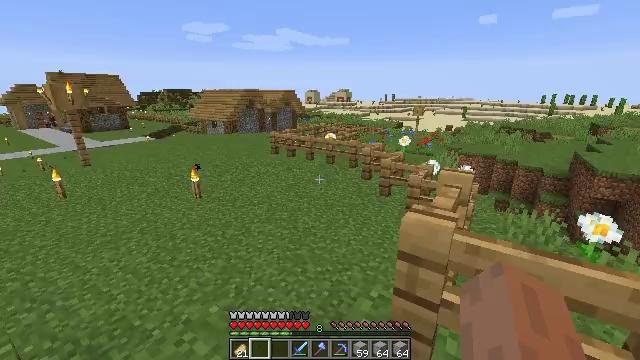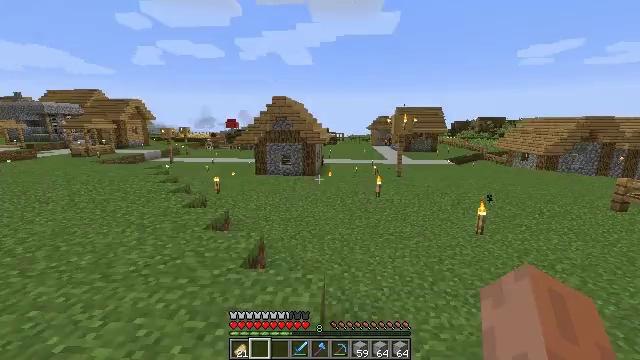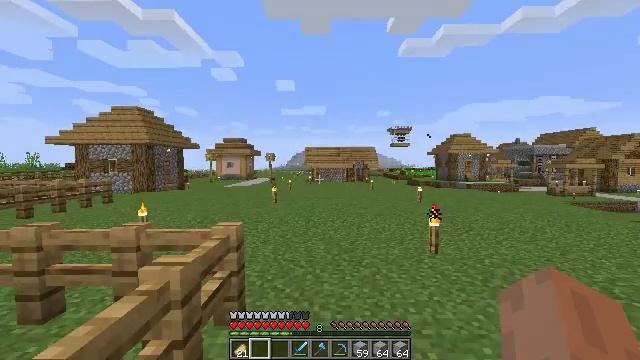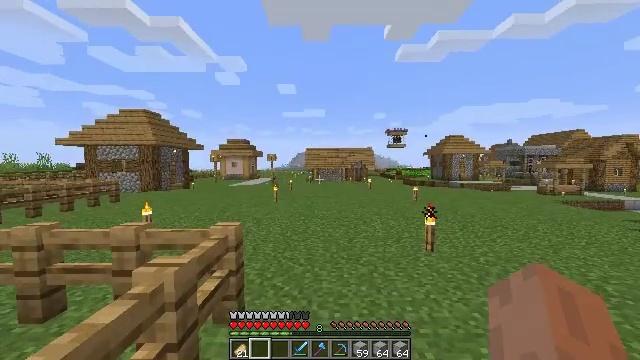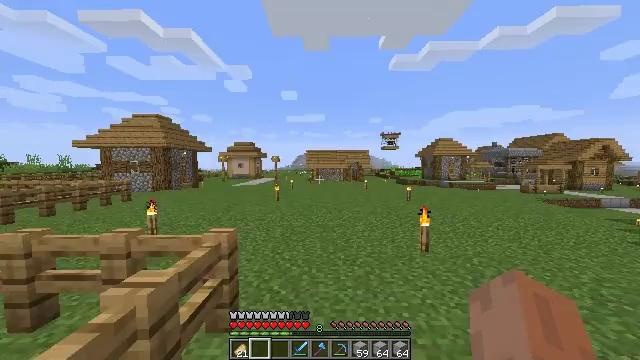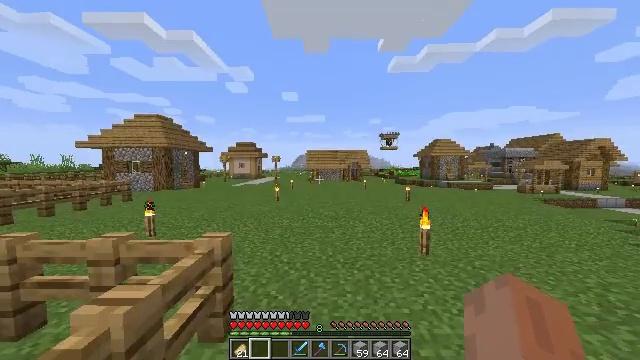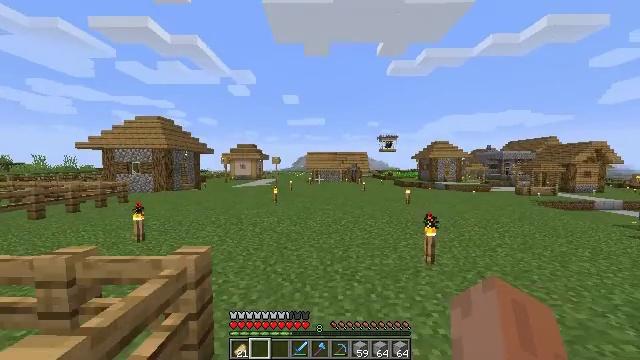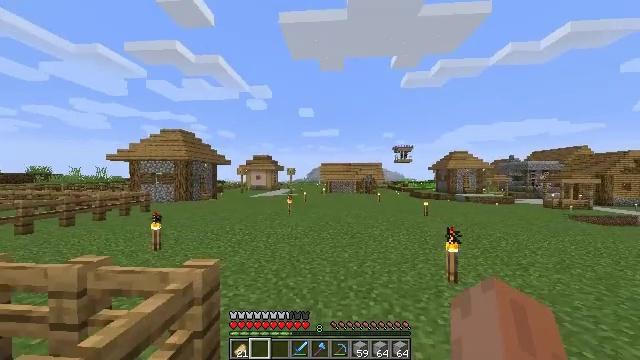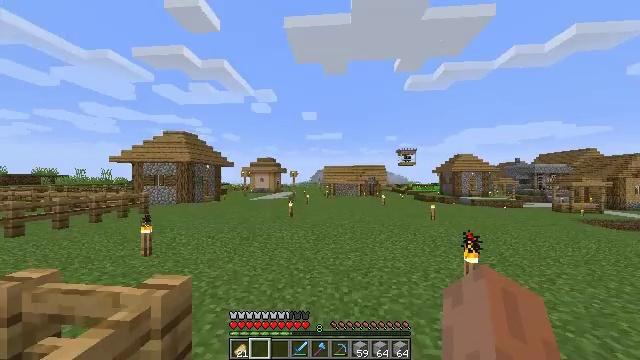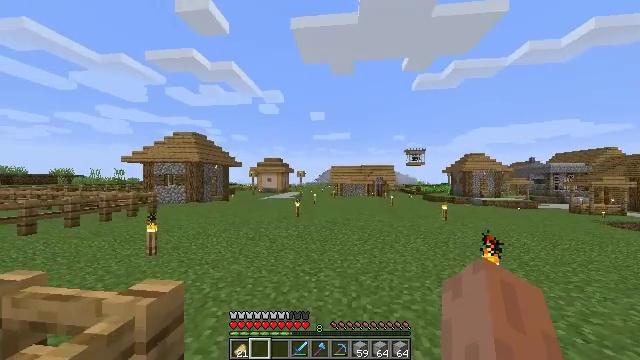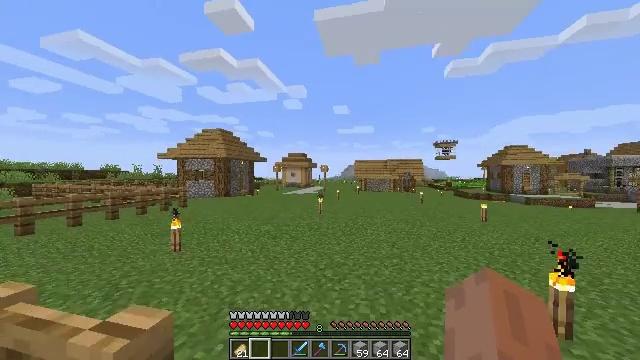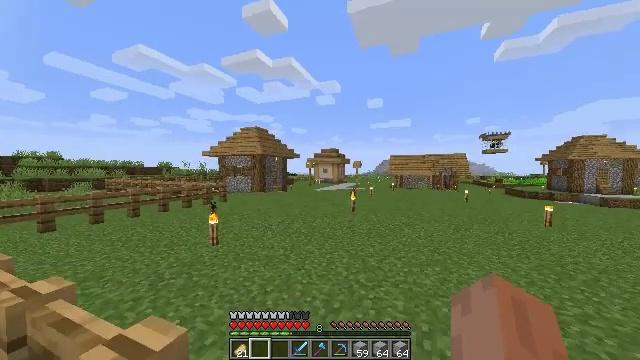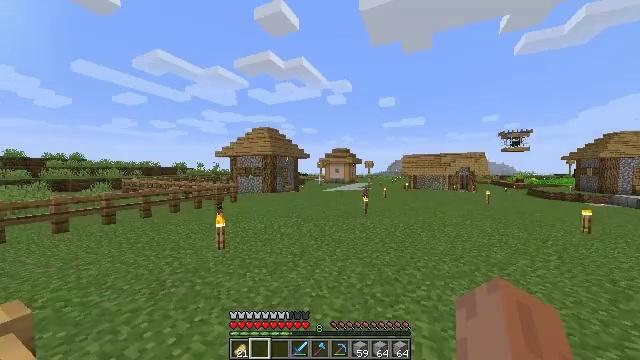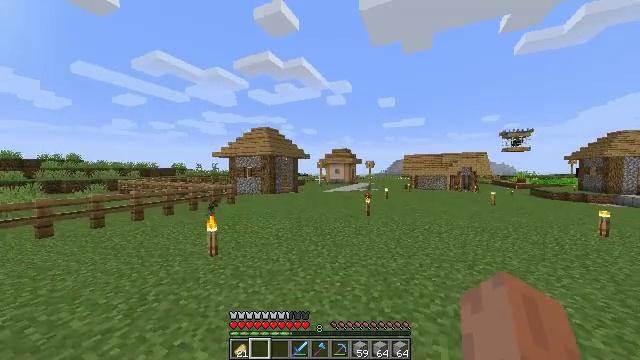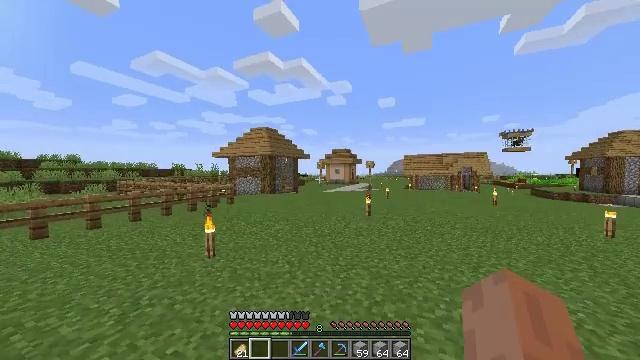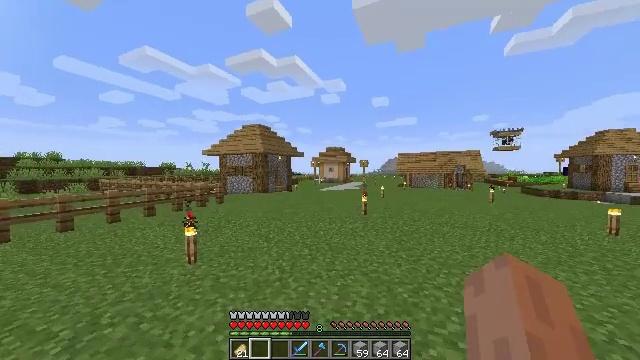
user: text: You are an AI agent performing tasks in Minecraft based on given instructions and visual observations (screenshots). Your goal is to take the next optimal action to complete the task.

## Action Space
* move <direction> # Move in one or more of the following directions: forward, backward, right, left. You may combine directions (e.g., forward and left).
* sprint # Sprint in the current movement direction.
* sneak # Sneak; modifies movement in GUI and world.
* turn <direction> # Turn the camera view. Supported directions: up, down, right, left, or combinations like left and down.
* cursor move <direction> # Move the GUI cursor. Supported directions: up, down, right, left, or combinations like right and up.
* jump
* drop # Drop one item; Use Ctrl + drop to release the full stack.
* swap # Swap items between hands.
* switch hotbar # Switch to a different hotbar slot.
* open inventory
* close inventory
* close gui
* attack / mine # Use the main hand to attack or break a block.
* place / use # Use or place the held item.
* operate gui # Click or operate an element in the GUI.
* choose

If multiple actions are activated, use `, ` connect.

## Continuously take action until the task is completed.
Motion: motion action
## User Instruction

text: Mine the cauldron block.
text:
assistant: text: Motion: move forward
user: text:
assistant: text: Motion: move forward, sprint, turn left and up
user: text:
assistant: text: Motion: move forward
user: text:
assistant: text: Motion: move forward
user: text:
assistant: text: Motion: move forward
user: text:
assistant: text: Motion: move forward
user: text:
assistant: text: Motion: move forward, sprint, turn left and up
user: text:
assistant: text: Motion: move forward, sprint
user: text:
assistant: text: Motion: move forward, sprint, turn left
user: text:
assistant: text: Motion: move forward, sprint, turn left and down
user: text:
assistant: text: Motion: move forward, turn left and down
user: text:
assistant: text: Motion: move forward, turn left
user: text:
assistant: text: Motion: move forward
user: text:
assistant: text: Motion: move forward, sprint
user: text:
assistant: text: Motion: move forward, sprint, turn right
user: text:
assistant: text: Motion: move forward, sprint, turn right
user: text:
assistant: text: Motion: move forward, turn right and down
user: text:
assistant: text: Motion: move forward, turn right and down, jump
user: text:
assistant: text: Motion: move forward, turn right and down, jump
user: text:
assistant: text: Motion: move forward, jump
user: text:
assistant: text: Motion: move forward, jump
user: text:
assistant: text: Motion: move forward, jump
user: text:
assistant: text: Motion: move forward, jump
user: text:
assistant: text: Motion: move forward, jump
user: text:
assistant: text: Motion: move forward, turn left, jump
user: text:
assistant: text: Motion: move forward, turn left, jump
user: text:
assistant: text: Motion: move forward, turn left, jump
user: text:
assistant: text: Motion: move forward, turn left, jump
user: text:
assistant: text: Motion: move forward, turn left, jump
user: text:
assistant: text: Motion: move forward, sprint, turn left, jump